Question: I have a csv file that has 6000 rows of dates and ID numbers. I'm using SQL Oracle Developer. I've uploaded my CSV file into Oracle.
The CSV file table is 'table3'. I want to update 'table1' with the following query. As mentioned in 'table3' (CSV file) has 6000 'T1_ID'. I want it to go through the csv file and get the 'T1_ID' and update 'table1'.
Since there are bunch of dates in my CSV file, I'm thinking maybe using dates would be an better option to get the 'T1_ID's.
'''
update table1
set RESULT_CODE = 62
where T1_ID = ?
CREATED_time >= ?
and CREATED_time <= ?
'''
This is an example of what the table 3 looks like:

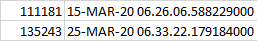
Answer: You could use a MERGE statement:
'''
MERGE INTO TABLE1 t1
USING (SELECT *
FROM TABLE3) t3
ON (t1.ID = t3.ID AND
t3.CREATED_TIME BETWEEN TO_TIMESTAMP('01-APR-2020', 'DD-MON-YYYY')
AND TO_TIMESTAMP('02-MAY-2020', 'DD-MON-YYYY') - INTERVAL '0.000000001' SECOND)
WHEN MATCHED THEN
UPDATE SET t1.RESULT_CODE = 62;
'''